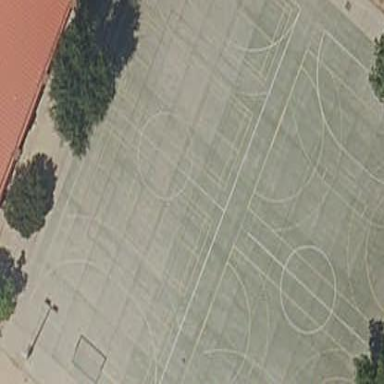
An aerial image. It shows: Soccer pitch designated for leisure and sports activities.